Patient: sex M, age 31
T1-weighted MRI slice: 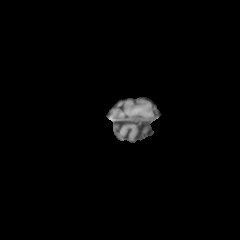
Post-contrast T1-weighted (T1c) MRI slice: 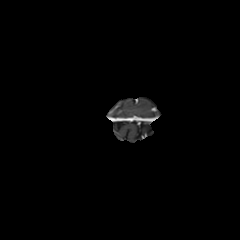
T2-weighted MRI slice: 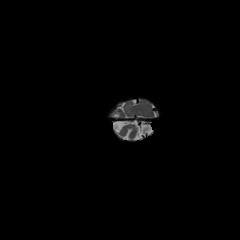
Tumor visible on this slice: no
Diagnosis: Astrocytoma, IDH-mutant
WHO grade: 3